Question: i've been searching for literally hours (1pm-11pm) for a solution to this SQL query I have to write. Basically, I have 2 tables and I have to select the ID from one table which has the maximum results in another. The second issue is there are 2 IDs. I can't quite explain what I mean because I'm that unsure but I can post my instructions and a link to the tables.
Any help will be greatly appreciated. I've also looked at a million other posts on SO and other places but even if it seems remotely relevant, I've no idea what changes to make to suit my needs.
i.e
<URL>
So my task is as follows:-
'''
Display the name and the telephone number of private owners which have more properties than anybody else.
'''

The top table in the image shows the "properties for rent" table and the lower shows the "private owners".
In reference to the question, I need to use the primary key of the private owners table to count the number of properties that each private owner has available to rent and then display the details of the private owner(s) who has the most properties available - which by studying the data, is 2 private owners (CO87 and CO93).
Again, I'd appreciate any help at all with this, I've been pulling my hair out for the best part of 12 hours :/
Thanks in advance guys,
Tim.
P.s - Just for the curious, this is one of an insane amount of SQL tasks for a university assignment =)
Edit:- The owner IDs are strings, not integers.
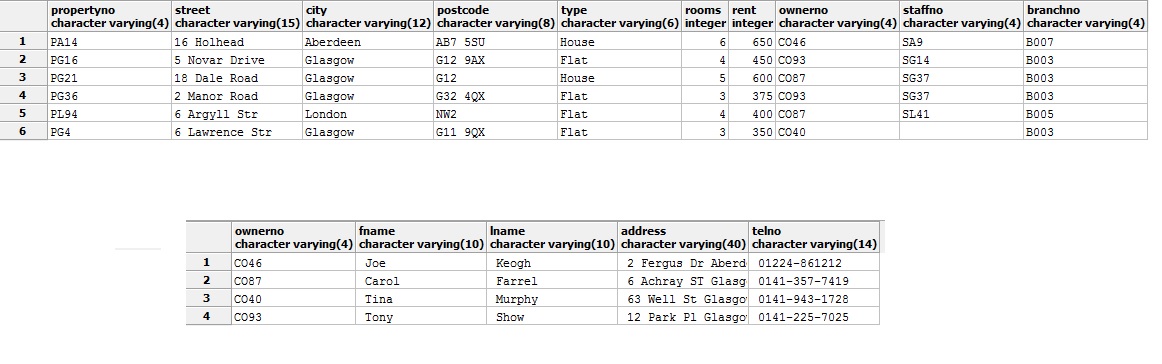
Answer: Your process should be:
1. Get a count of properties for each owner
2. Find the owner IDs with the max # of properties
3. Find the owners with those owner ID.
Seems like this should work:
'''
SELECT * FROM Owners
WHERE OwnerID IN
(
SELECT OwnerID
FROM Properties
GROUP BY OwnerID
HAVING COUNT(*) =
(SELECT COUNT(*)
FROM Properties
GROUP BY OwnerID
ORDER BY COUNT(*) DESC
LIMIT 1)
)
'''